Question: I have a Kendo Tabstrip and I'm trying to format its content using Bootstrap. But Tabstrip's border, 'k-content k-state-active', is rendered at top and my elements are outside. If I don't use Bootstrap, everything will be fine. I have already read <URL> and it doesn't solve my problem.
This is my code:
'''
<div>
@(Html.Kendo().TabStrip()
.Name("tabstrip")
.Items(items =>
{
//removed
items.Add()
.Text("Tl`t Hsbh")
.Content(@<text>
<div class="form-group form-inline col-xs-12">
<div class="col-xs-5">
@Html.LabelFor(x => x.LiCode1, new { @class = "control-label col-xs-3" })
@Html.TextBoxFor(x => x.LiCode1, new { @class = "form-control input-sm" })
</div>
<div class="col-xs-5">
@Html.LabelFor(x => x.LiCode2, new { @class = "control-label col-xs-3" })
@Html.TextBoxFor(x => x.LiCode2, new { @class = "form-control input-sm" })
</div>
</div>
</text>);
})
)
</div>
'''
It seems I can't use 'col-*' class at all, so how should I format the elements?
By border I mean the green line in below picture, if I remove the 'col-*' it will contain elements.

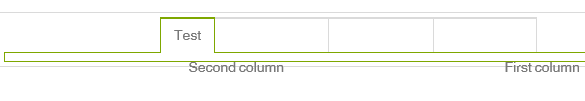
Answer: You need to add container if you are using Bootstrap grid system
from their documentation
> Bootstrap requires a containing element to wrap site contents and house our grid system. You may choose one of two
containers to use in your projects.
There are class '.container' and '.container-fluid', therefore you need to wrap your TabStrip's content using one of these class.
'''
items.Add()
.Text("Tl`t Hsbh")
.Content(@<text>
<div class="container-fluid">
<div class="form-group form-inline col-xs-12">
<div class="col-xs-5">
@Html.LabelFor(x => x.LiCode1, new { @class = "control-label col-xs-3" })
@Html.TextBoxFor(x => x.LiCode1, new { @class = "form-control input-sm" })
</div>
<div class="col-xs-5">
@Html.LabelFor(x => x.LiCode2, new { @class = "control-label col-xs-3" })
@Html.TextBoxFor(x => x.LiCode2, new { @class = "form-control input-sm" })
</div>
</div>
</div>
'''